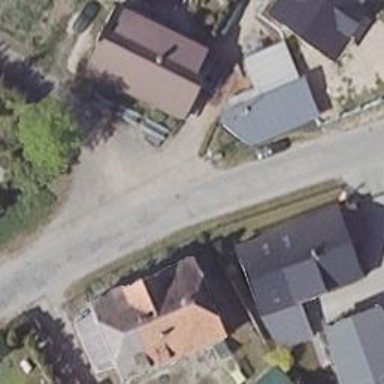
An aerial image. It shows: Unclassified road with asphalt surface.